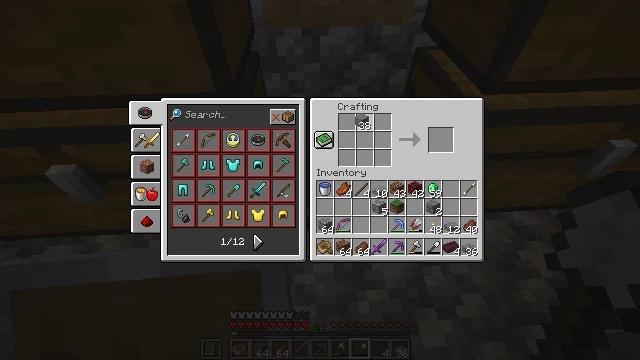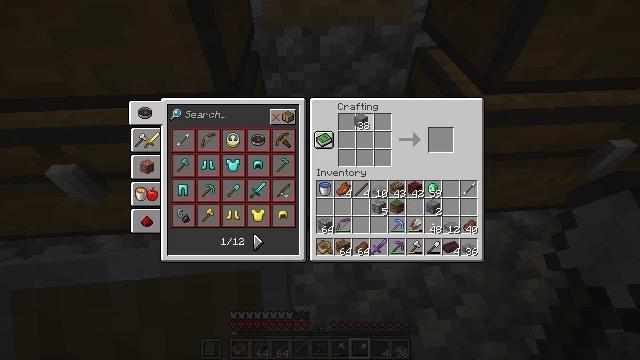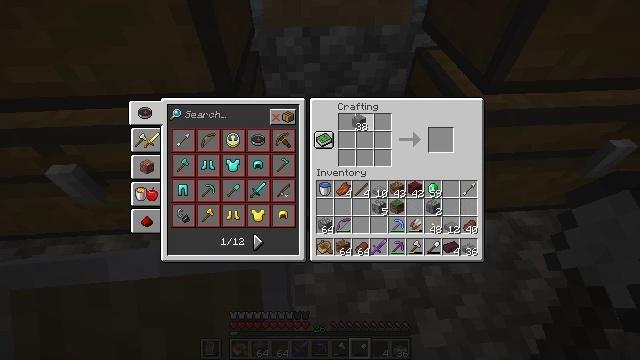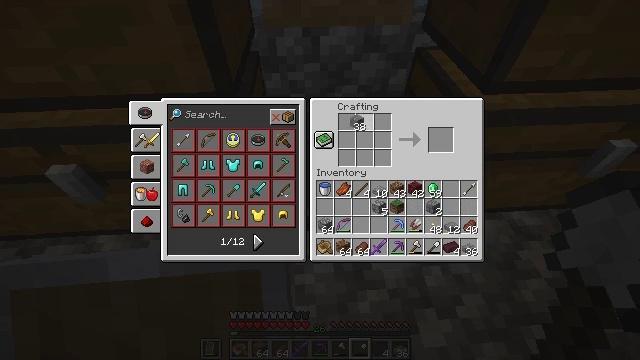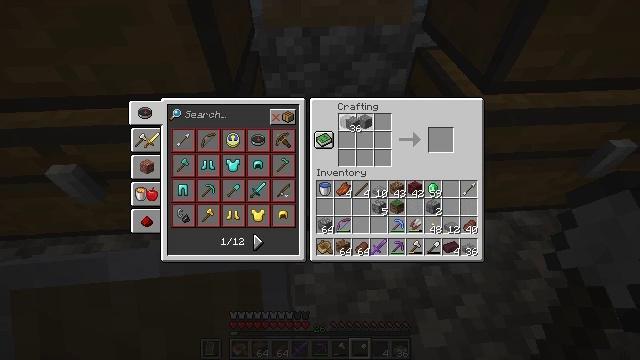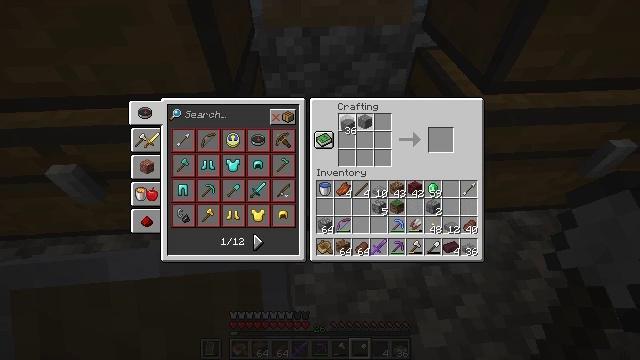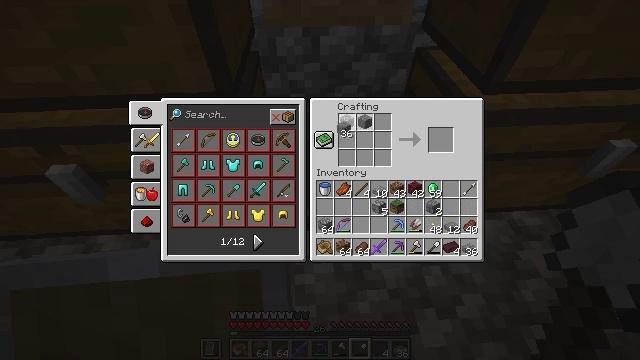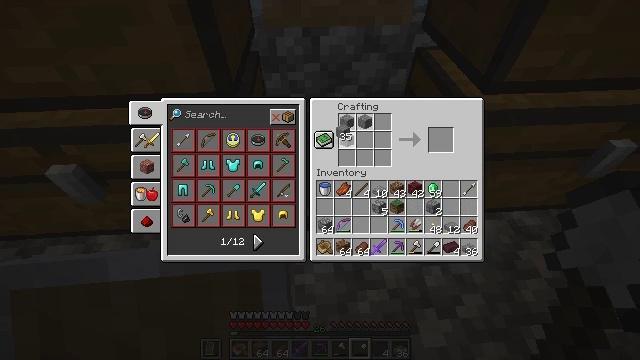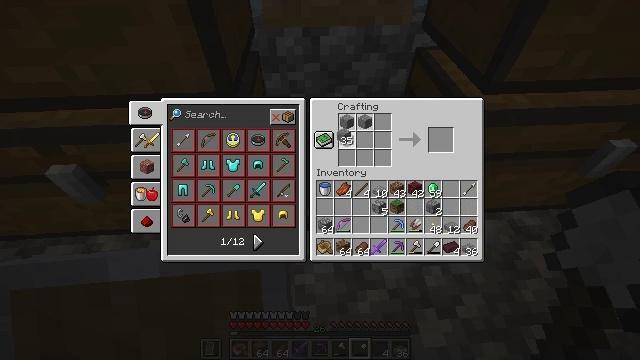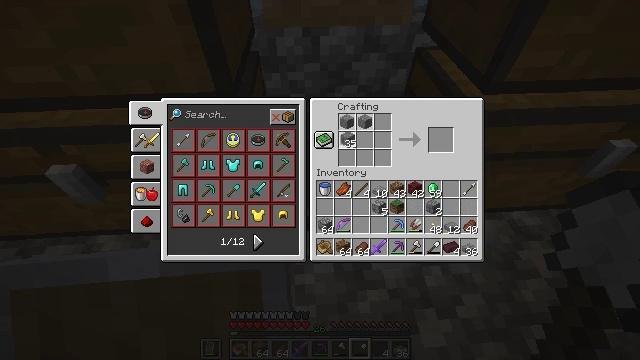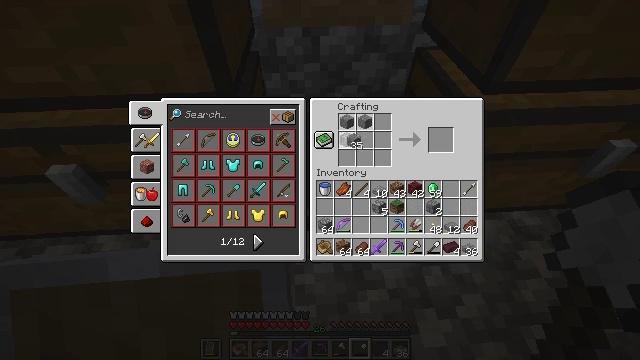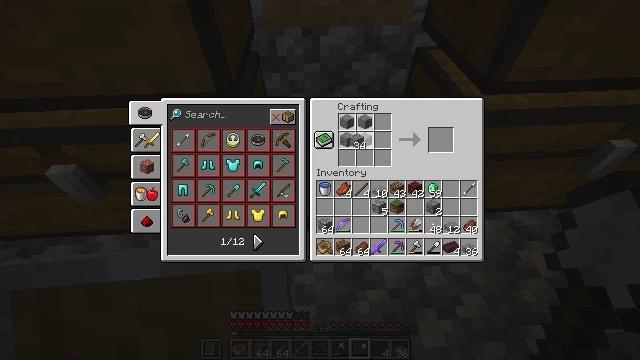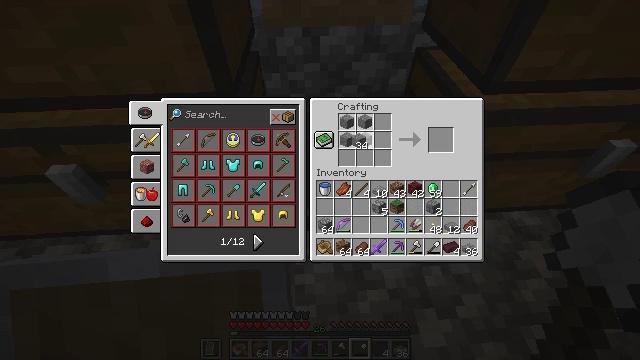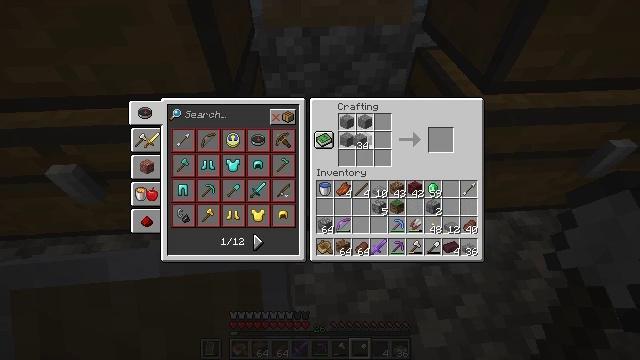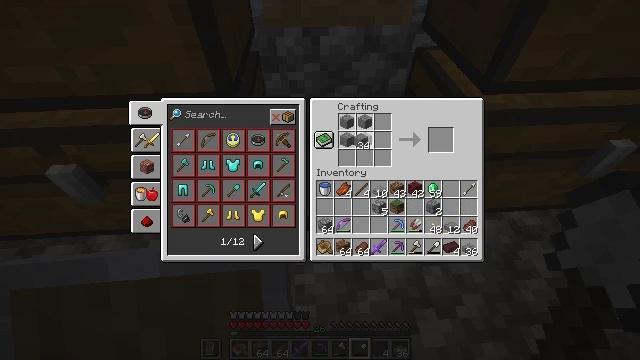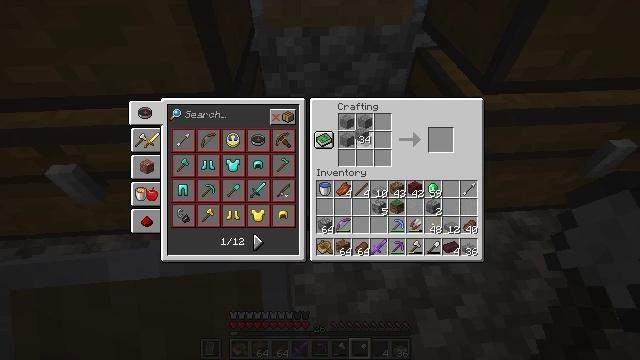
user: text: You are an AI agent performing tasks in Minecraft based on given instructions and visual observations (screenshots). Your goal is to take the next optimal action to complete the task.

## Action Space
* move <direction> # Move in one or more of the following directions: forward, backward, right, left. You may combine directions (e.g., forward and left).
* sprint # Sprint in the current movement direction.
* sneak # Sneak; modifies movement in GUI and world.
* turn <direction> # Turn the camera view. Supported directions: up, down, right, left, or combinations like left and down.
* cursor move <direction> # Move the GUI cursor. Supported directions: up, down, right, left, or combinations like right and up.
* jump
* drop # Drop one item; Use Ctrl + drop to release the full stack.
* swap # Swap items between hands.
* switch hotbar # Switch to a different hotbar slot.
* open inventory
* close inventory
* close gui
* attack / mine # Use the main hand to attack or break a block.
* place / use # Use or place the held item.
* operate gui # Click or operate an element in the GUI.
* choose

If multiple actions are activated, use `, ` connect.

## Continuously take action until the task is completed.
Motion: motion action
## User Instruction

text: Craft stone bricks.
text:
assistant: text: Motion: use / place
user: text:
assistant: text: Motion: use / place
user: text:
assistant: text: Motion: use / place
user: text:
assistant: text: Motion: use / place
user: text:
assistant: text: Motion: use / place
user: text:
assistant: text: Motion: use / place
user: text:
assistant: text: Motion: use / place
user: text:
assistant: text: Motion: use / place
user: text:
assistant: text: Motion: use / place
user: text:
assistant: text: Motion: use / place
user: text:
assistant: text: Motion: use / place
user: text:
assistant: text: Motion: use / place
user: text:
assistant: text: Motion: use / place
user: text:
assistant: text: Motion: use / place
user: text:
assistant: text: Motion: no_op
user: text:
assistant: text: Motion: no_op
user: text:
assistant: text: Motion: no_op
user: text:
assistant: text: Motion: no_op
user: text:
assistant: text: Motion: no_op
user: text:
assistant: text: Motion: no_op
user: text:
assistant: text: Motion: use / place
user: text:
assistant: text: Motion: use / place
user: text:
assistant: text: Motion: use / place
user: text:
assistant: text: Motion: use / place
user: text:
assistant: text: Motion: use / place
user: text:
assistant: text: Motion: use / place
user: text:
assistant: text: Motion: use / place
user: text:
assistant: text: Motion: use / place
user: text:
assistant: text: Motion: use / place
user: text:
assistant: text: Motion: use / place